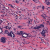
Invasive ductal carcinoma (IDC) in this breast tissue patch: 1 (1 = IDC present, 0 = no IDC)